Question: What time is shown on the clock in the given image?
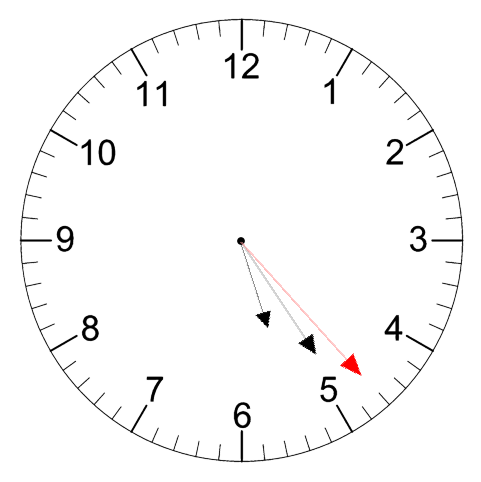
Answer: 05:24:23